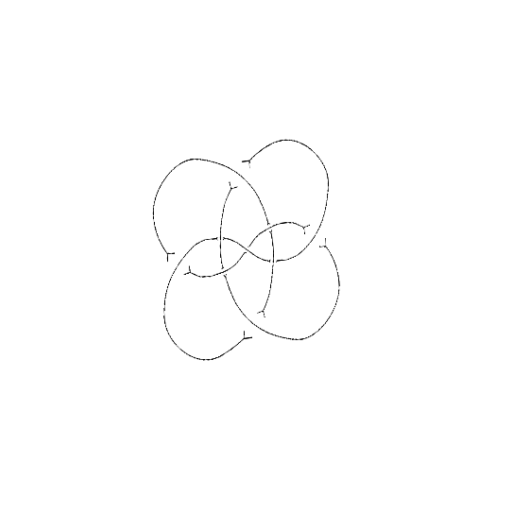
Crossing number: 9